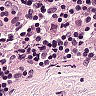
Metastatic tissue present: no